Question: When I type '.ToString()' on an 'Enum' type in Visual Studio, the Intellisense shows a "strike-through" line through 'ToString()' (although it builds and works fine). It seems to indicate that 'Enum.ToString()' is deprecated in some way. Is this true? If so, why?

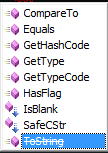
Answer: The Enum.ToString overloads that take an IFormatProvider, <URL>, are both obsolete, because the IFormatProvider isn't used anyway.
The other overloads, <URL>, are not obsolete.
It's a feature of ReSharper to strike out obsolete class members. It's apparently not very good at it.